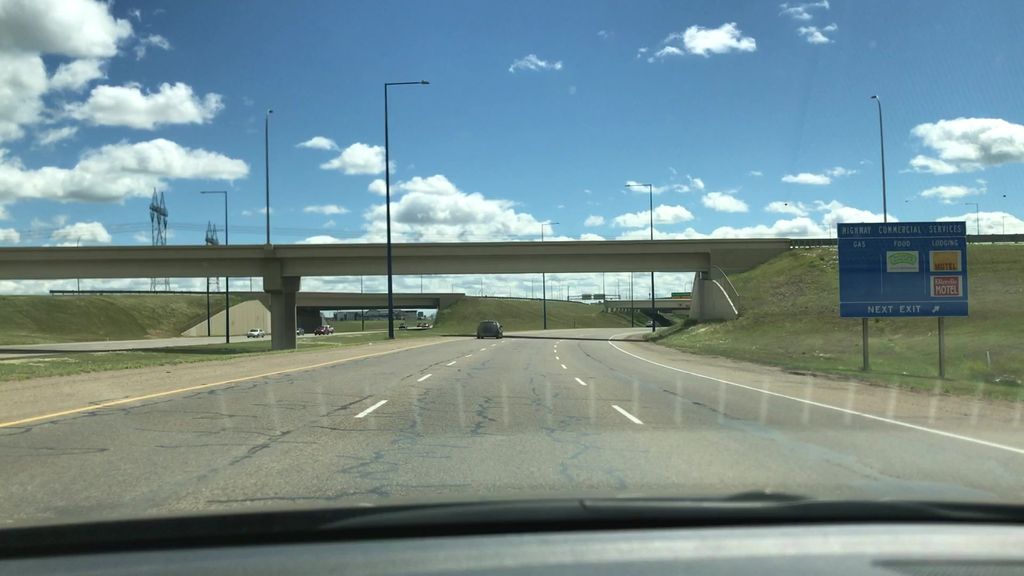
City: edmonton